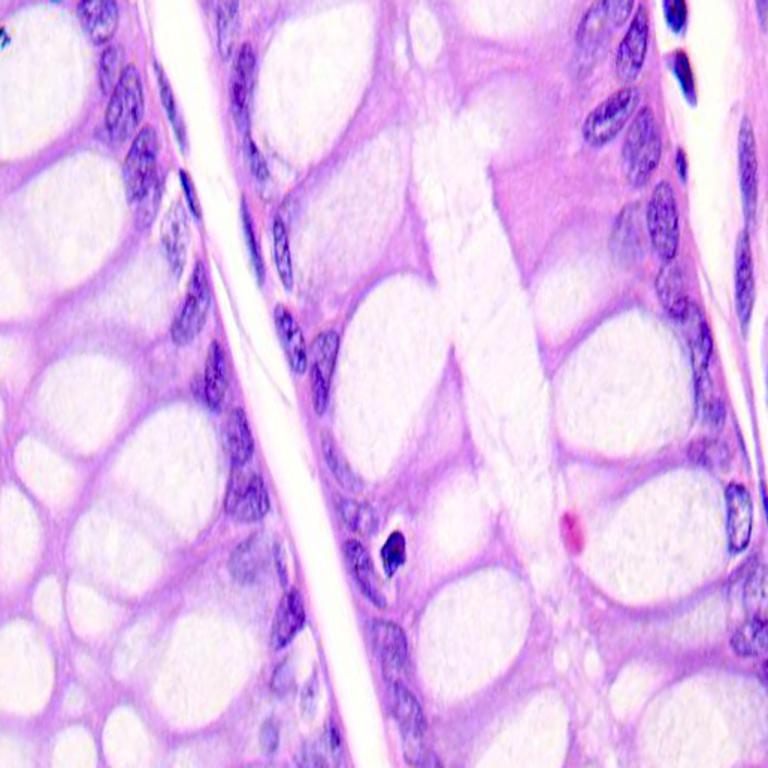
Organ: colon
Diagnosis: benign